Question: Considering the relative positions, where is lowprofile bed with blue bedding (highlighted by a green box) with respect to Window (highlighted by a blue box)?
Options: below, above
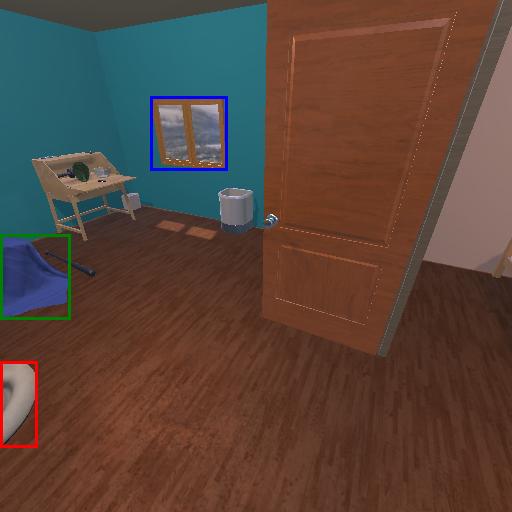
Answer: below